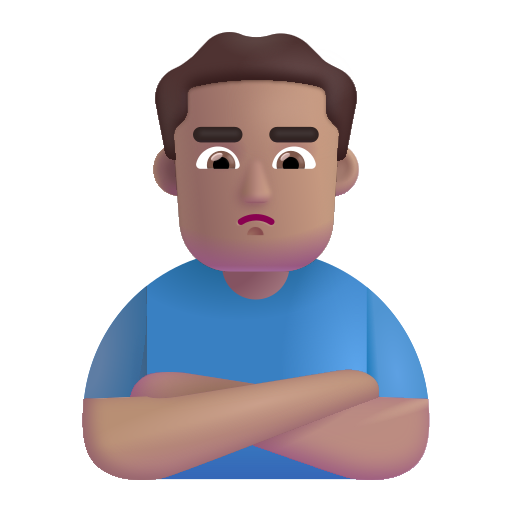
man pouting color